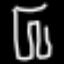
Label: pants